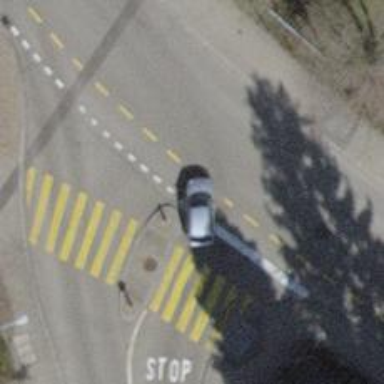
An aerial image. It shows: Road with stop sign.